Question: I get this error whenever I try to install any package with jupyter notebook
'''
There is a binary version available but the source version is later:
binary source needs_compilation
Rcpp 1.0.6 1.0.8 TRUE
installing the source package 'Rcpp'
Warning message in install.packages("Rcpp"):
"installation of package 'Rcpp' had non-zero exit status"
'''
For this specific package, I was able to install it with 'conda install' but some packages like 'lifecontingencies' doesen't work and I get this message with 'install.packages('lifecontingencies')'
'''
also installing the dependencies 'Rcpp', 'markovchain'
There are binary versions available but the source versions are later:
binary source needs_compilation
Rcpp 1.0.6 1.0.8 TRUE
markovchain 0.8.5-4 0.8.6 TRUE
lifecontingencies 1.3.7 1.3.8 TRUE
installing the source packages 'Rcpp', 'markovchain', 'lifecontingencies'
Warning message in install.packages("lifecontingencies"):
"installation of package 'Rcpp' had non-zero exit status"Warning message in install.packages("lifecontingencies"):
"installation of package 'markovchain' had non-zero exit status"Warning message in install.packages("lifecontingencies"):
"installation of package 'lifecontingencies' had non-zero exit status"
'''
And I get this with Conda

Is there a way to fix the 'install.packages' command in jupyter notebook ?
My R version is 3.6.1 (2019-07-05)
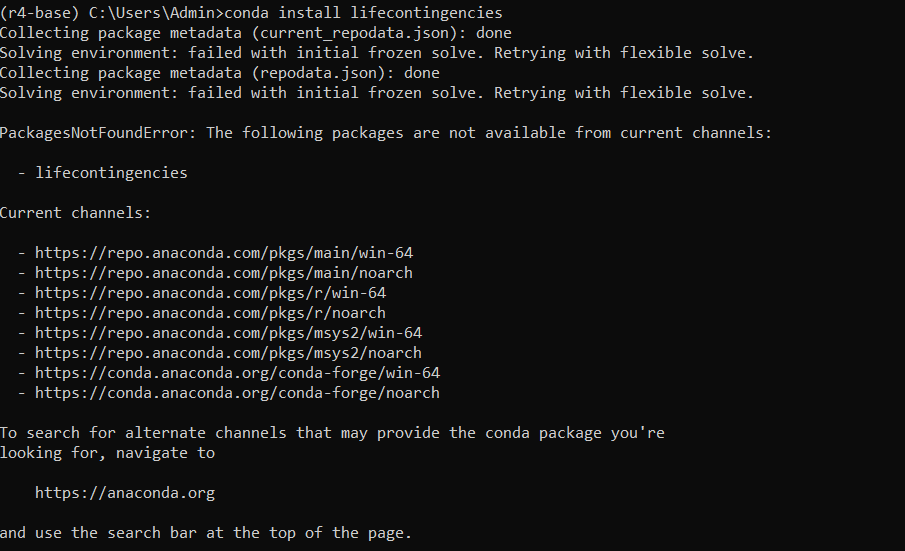
Answer: The CRAN package 'lifedependencies' is now available through Conda Forge. I generally recommend that all Conda R environments should source packages from Conda, otherwise one is likely to encounter compilation (really, library linking) issues.
'''
conda install -c conda-forge r-lifedependencies
'''
However, note that this is only available for R 4.0 and 4.1 at this time. If an R 3.6 version truly is required, then please request it by <URL>.
For future reference, there are some details on adding CRAN packages to Conda Forge in <URL>.
---
'r-'